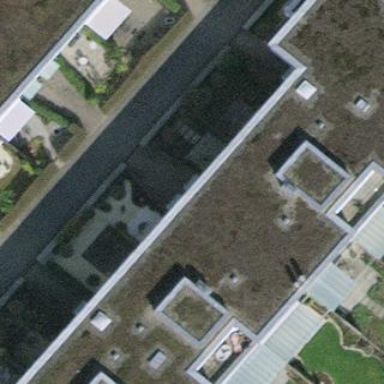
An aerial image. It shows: Flat roof terrace building.